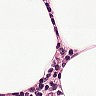
Metastatic tissue present: no